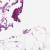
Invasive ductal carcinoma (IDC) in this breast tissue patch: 0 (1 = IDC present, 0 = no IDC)